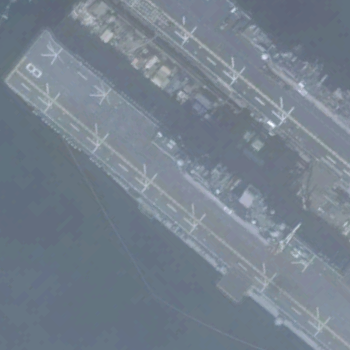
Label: assault